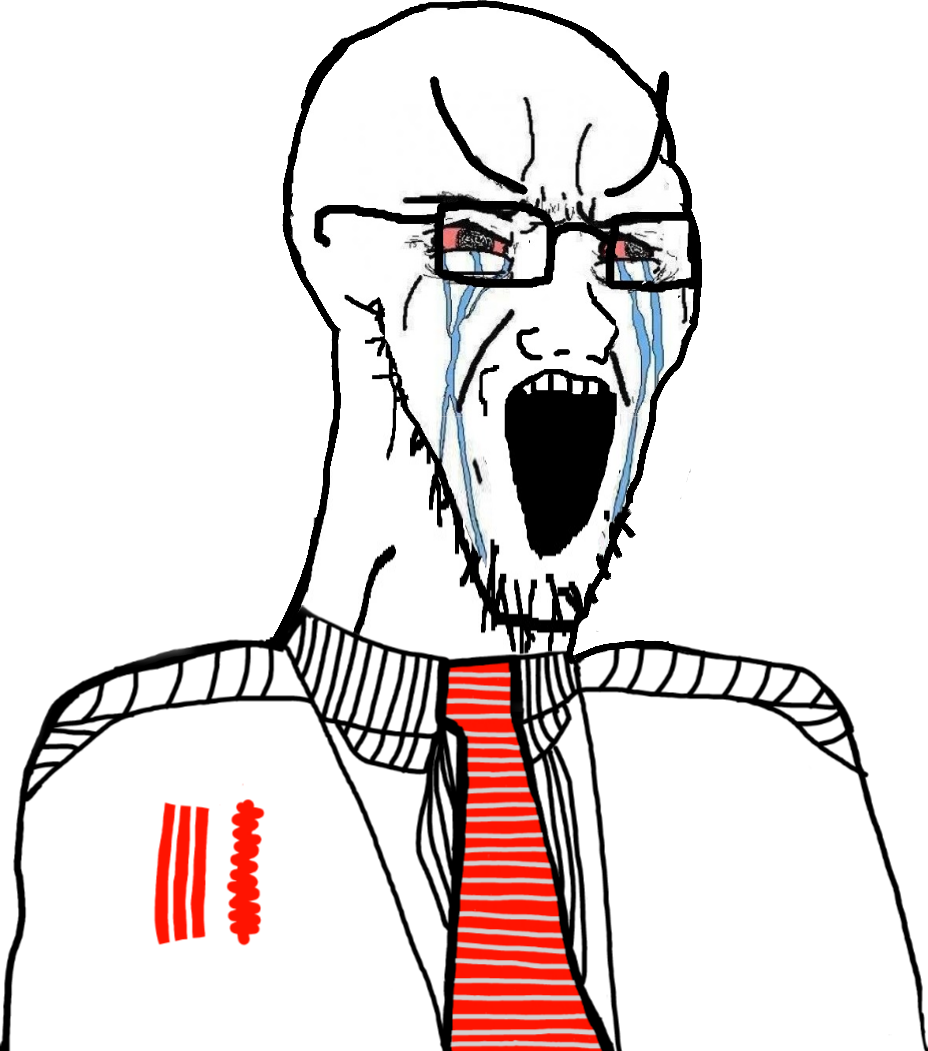
Label: 5_Soyjak